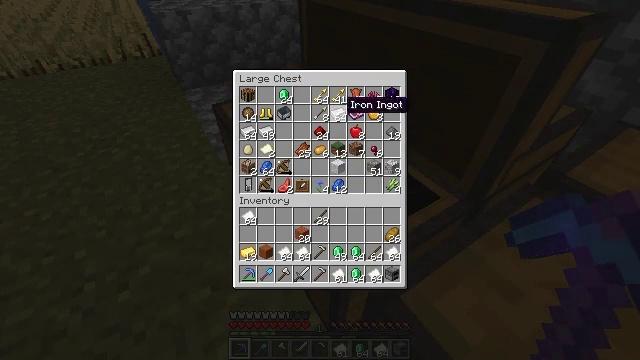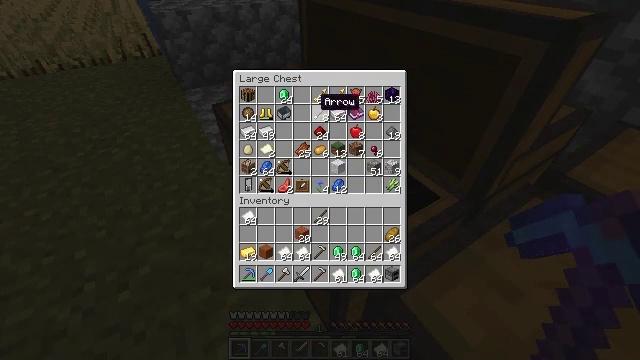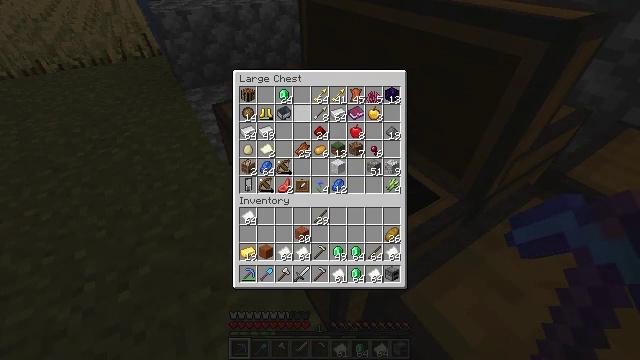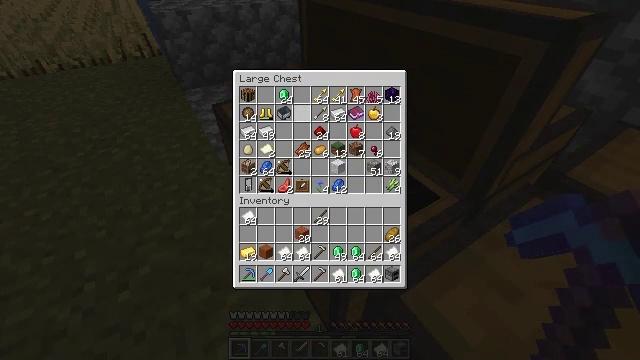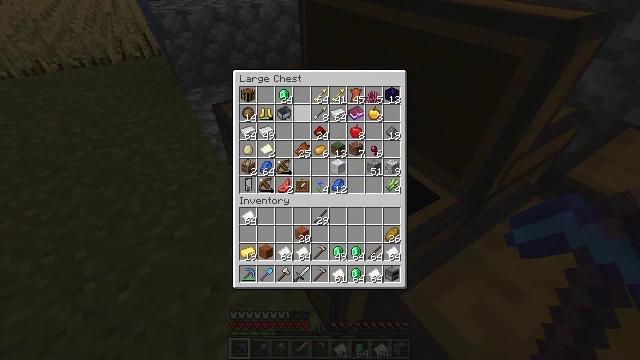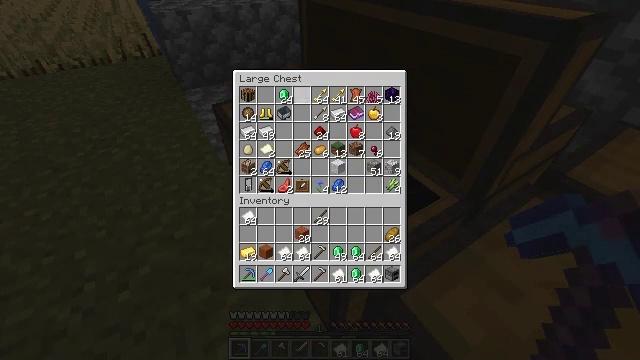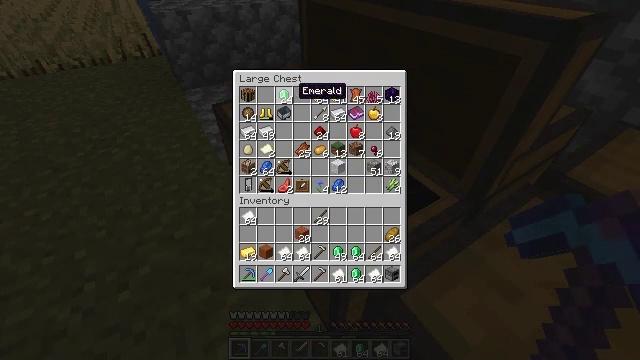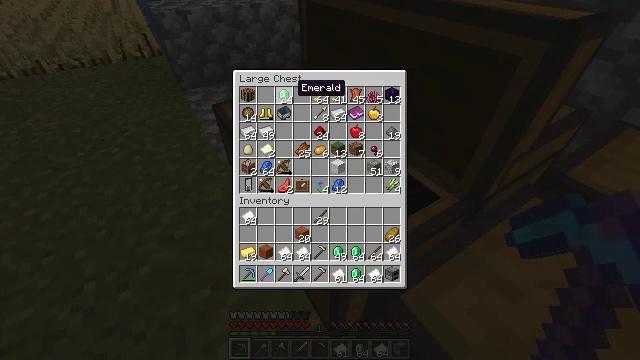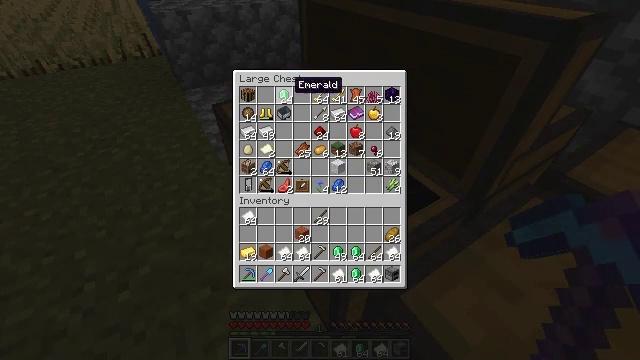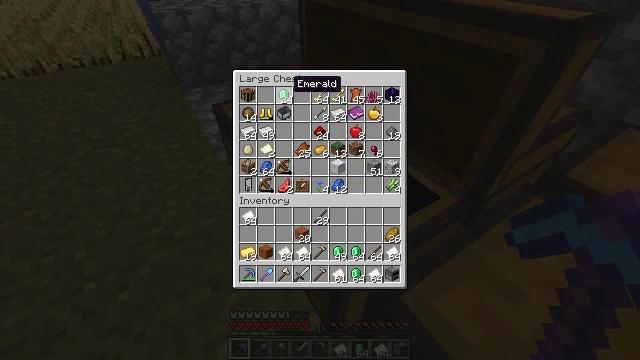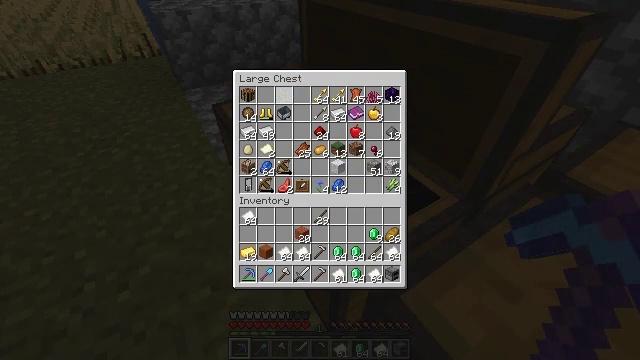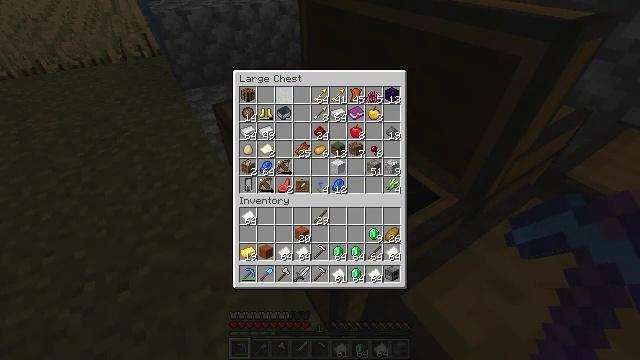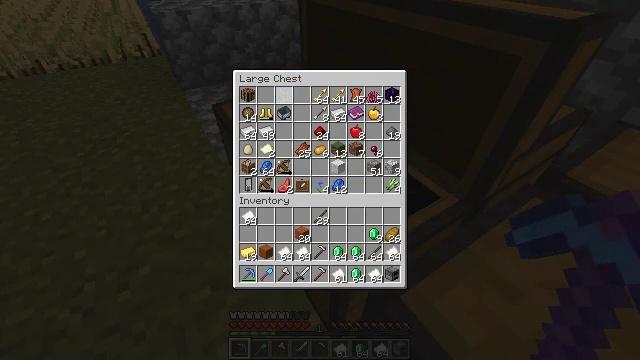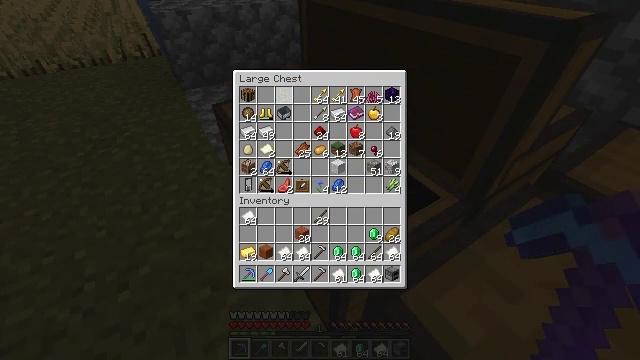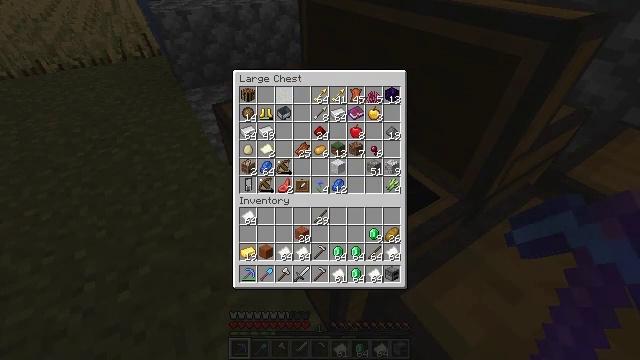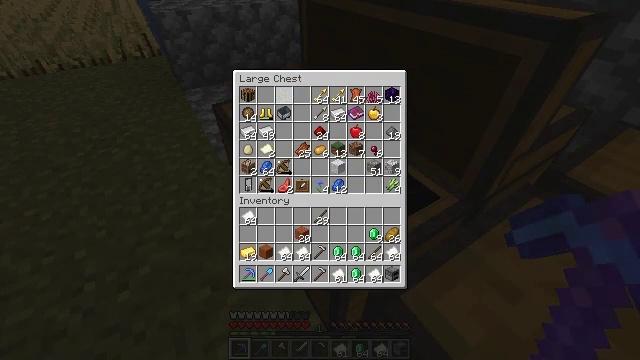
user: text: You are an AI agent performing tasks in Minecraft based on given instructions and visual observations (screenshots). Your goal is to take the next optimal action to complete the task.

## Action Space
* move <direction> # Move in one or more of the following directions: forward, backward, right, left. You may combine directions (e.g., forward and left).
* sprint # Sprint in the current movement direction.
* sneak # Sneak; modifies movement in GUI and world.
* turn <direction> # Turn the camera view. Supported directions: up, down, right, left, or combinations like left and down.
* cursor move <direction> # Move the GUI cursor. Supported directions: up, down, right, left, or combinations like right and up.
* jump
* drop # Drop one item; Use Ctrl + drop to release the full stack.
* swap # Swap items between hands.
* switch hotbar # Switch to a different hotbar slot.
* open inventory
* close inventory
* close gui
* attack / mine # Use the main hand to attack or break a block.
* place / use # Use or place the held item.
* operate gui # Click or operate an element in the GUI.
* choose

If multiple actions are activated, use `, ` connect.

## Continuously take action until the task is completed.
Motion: motion action
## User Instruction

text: Mine the sugar cane near rivers.
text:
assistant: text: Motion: cursor move left
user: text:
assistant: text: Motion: no_op
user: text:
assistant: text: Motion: sneak
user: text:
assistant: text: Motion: sneak
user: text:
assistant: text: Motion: sneak
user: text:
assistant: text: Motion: sneak
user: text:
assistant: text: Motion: sneak
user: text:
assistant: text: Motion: sneak
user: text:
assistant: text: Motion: sneak
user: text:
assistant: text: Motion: sneak, operate gui
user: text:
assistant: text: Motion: sneak, operate gui
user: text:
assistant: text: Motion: sneak, operate gui
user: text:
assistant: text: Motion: sneak
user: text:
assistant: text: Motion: sneak
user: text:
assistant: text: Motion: sneak
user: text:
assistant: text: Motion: sneak, cursor move right and down
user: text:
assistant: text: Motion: sneak, cursor move right and down
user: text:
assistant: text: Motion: sneak, cursor move right and down
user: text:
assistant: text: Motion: sneak, cursor move right
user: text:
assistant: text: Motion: sneak
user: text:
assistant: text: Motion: no_op
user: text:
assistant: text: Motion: no_op
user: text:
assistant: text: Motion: no_op
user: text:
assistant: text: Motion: close gui
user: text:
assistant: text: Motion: no_op
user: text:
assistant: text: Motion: turn left and up
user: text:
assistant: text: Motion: turn left and up
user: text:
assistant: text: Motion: turn left and up
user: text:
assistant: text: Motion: turn left and up
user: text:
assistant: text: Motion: move forward, turn left and up